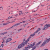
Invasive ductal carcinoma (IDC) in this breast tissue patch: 1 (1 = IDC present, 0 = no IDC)